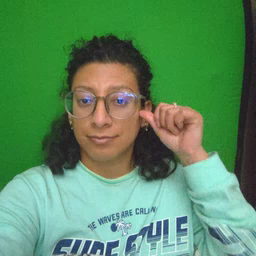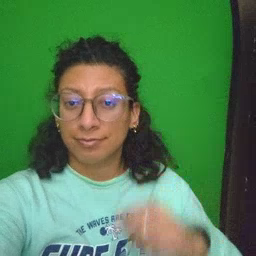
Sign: lips